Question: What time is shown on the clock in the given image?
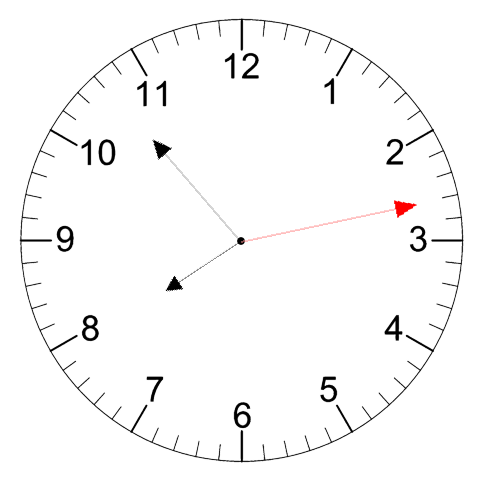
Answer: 07:53:13